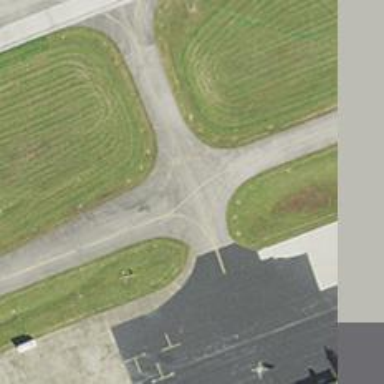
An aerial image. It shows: Image of taxiway at airport.